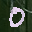
Label: 0